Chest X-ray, PA view. Patient: 55 years old, sex M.
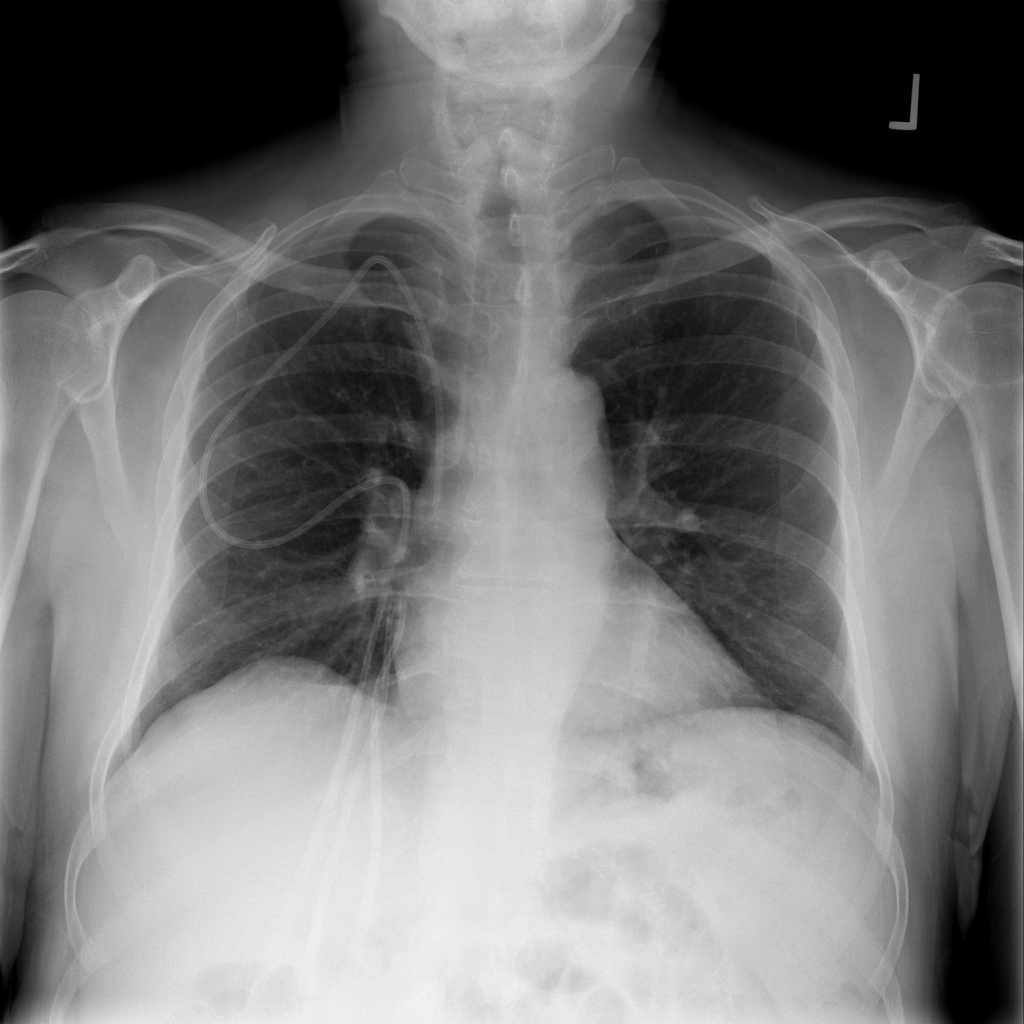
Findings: No Finding